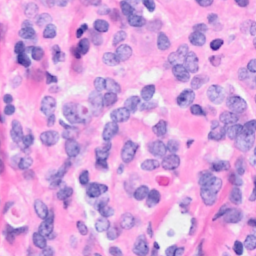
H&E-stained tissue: Breast